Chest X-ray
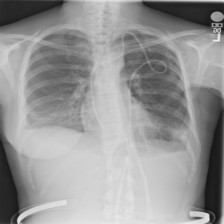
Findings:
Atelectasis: negative
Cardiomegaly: negative
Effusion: negative
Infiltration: negative
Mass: negative
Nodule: negative
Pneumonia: negative
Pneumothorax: negative
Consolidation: negative
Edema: negative
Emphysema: negative
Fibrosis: negative
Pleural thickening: positive
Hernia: negative